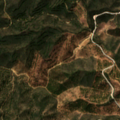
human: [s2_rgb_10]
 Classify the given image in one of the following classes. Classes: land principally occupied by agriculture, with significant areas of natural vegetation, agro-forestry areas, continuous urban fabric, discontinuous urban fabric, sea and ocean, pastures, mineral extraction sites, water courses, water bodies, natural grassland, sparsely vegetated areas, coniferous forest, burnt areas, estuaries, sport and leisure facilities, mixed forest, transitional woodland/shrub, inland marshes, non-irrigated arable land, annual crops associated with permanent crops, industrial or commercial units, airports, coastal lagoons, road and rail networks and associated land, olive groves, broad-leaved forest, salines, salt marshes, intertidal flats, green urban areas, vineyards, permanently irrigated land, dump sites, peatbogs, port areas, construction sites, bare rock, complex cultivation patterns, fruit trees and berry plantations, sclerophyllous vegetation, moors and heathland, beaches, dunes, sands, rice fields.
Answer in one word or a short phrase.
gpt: transitional woodland/shrub